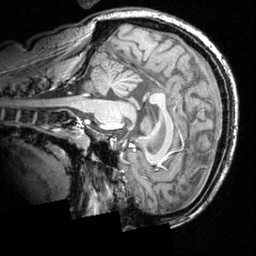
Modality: T1w
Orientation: sagittal
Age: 22
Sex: male
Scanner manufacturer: siemens
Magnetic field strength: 3.951 T
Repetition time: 2.5 s
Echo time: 0.00393 s